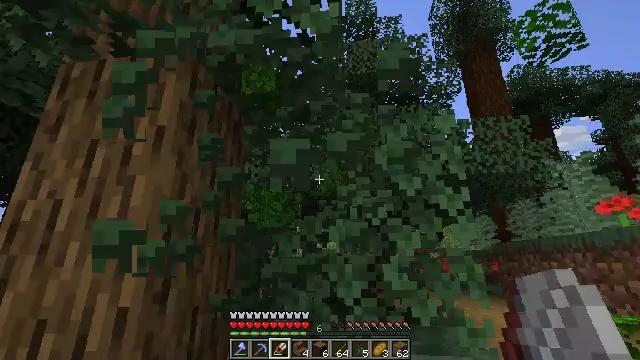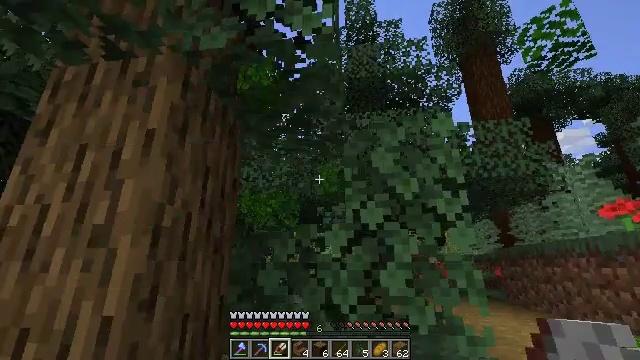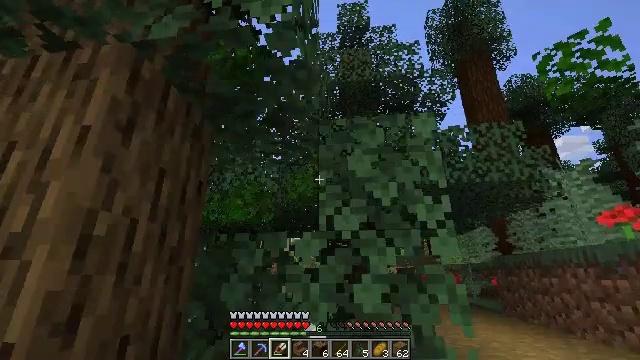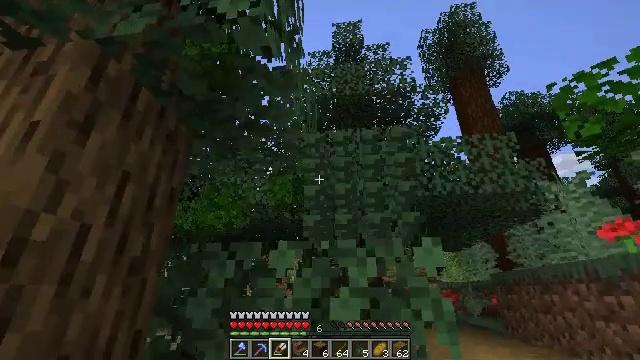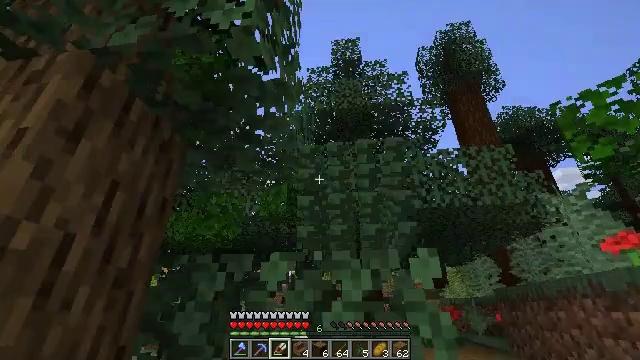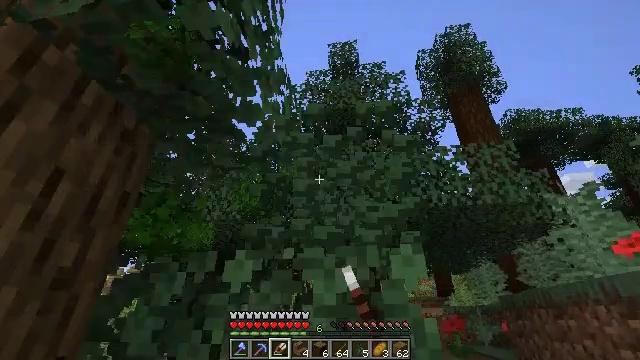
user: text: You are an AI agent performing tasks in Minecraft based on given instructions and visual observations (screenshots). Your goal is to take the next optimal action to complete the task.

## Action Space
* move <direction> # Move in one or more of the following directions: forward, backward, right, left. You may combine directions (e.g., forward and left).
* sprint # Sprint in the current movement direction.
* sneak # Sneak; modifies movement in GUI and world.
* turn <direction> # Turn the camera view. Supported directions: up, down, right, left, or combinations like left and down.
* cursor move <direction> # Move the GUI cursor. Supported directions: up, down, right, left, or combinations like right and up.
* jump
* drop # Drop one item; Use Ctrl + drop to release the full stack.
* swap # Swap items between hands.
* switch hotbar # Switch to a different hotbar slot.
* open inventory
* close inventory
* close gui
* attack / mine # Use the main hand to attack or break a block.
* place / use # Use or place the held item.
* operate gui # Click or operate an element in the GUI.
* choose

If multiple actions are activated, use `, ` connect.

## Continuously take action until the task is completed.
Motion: motion action
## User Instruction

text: Destroy the spruce leaves to get sticks and saplings.
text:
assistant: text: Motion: move forward and move right, attack / mine
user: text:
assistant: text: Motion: move forward and move right, turn up, attack / mine
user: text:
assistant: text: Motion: move forward and move right, turn up, attack / mine
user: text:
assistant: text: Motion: move forward and move right, turn up, attack / mine
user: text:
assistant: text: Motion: move forward, turn left and up
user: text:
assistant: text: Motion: no_op